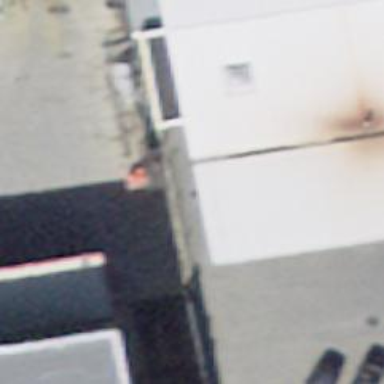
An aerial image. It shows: Car wash facility.